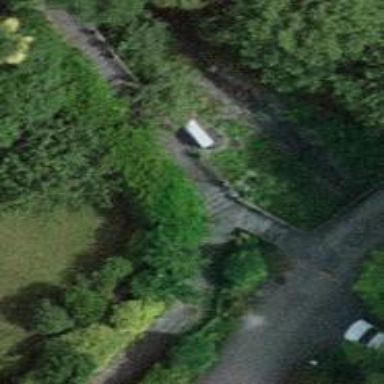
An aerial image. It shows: Road with steps.